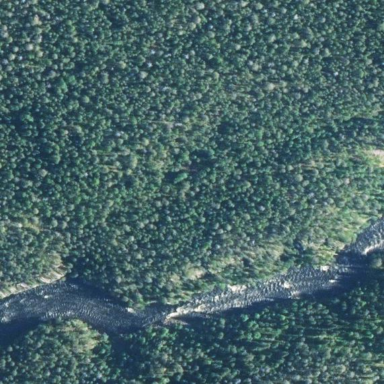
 showcasing the natural beauty of flowing water."